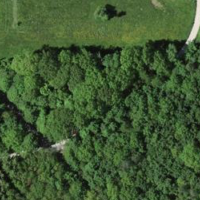
EUNIS habitat code: 41
Species observed at this site:
Cornus sanguinea